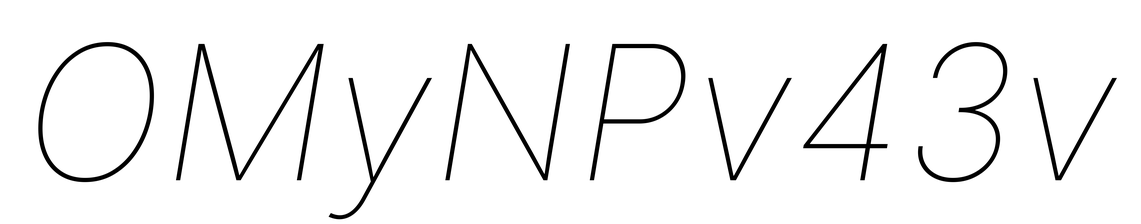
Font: Inter-Italic_Thin_Italic